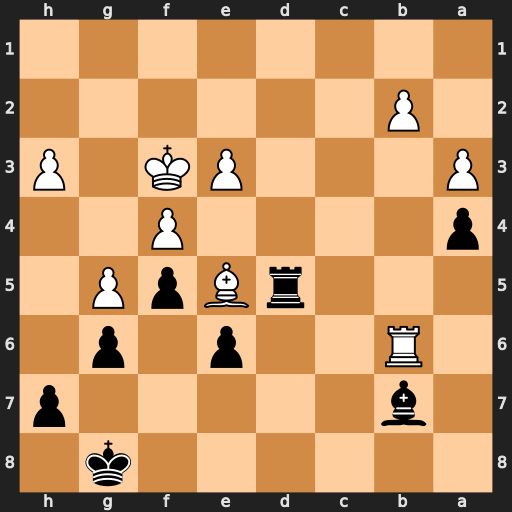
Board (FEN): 6k1/1b5p/1R2p1p1/3rBpP1/p4P2/P3PK1P/1P6/8
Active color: b
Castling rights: -
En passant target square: -
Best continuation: Rb5+ Rxb7 Rxb7